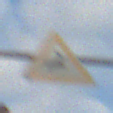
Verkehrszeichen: WildwechselLinks
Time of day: MorningAfternoon
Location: Outdoor (Nature)
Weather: PartlyCloudy
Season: Autumn
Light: Natural